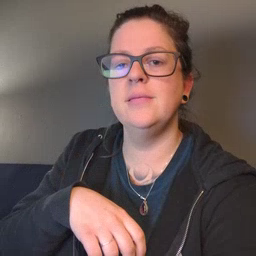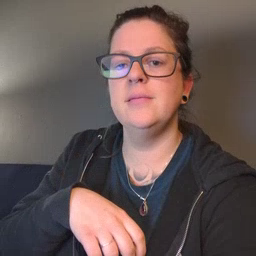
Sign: carrot